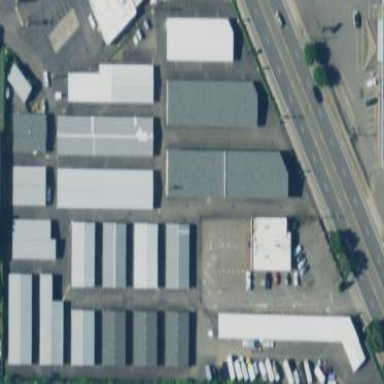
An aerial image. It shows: Commercial area with storage rental shop.